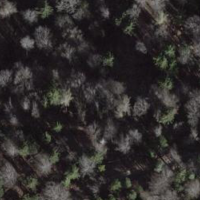
EUNIS habitat code: 41
Species observed at this site:
Pulmonaria obscura